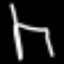
Label: chair